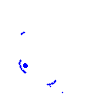
Particle: pion